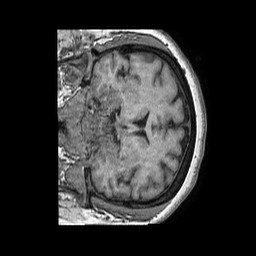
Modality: T1w
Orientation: coronal
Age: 53
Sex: female
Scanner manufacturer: philips
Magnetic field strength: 1.5 T
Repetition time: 0.007812 s
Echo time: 0.003634 s